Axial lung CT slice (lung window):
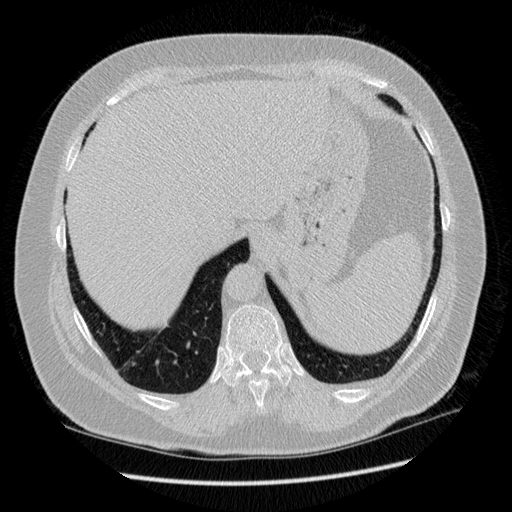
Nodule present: no